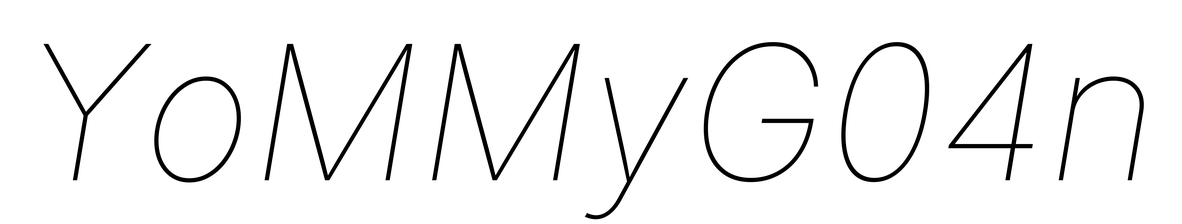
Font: Inter-Italic_Thin_Italic